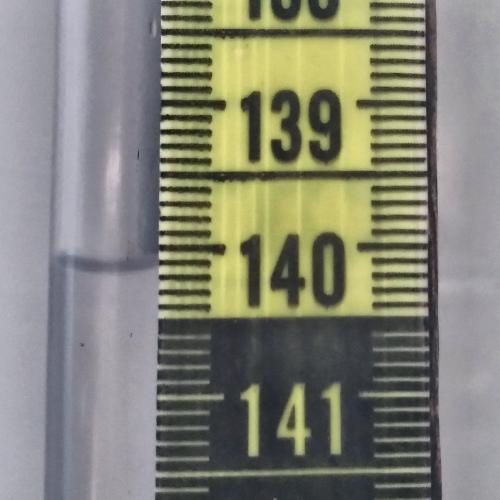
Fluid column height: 140.1 cm